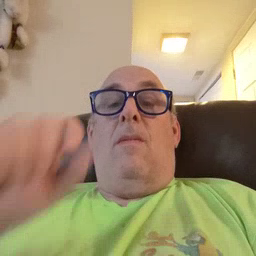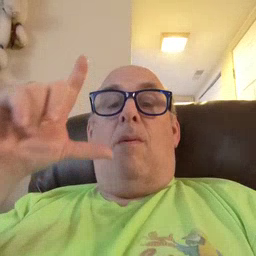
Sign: awake